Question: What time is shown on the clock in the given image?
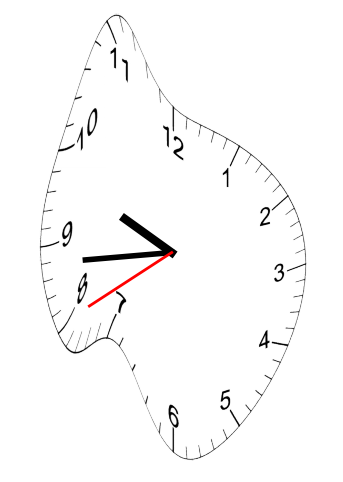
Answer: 09:43:40